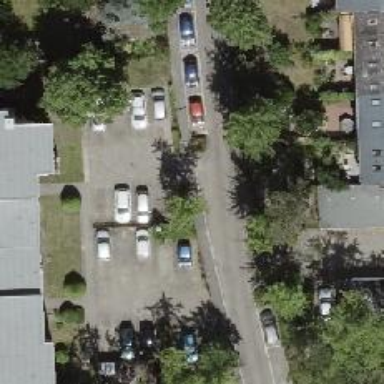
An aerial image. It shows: Living street.